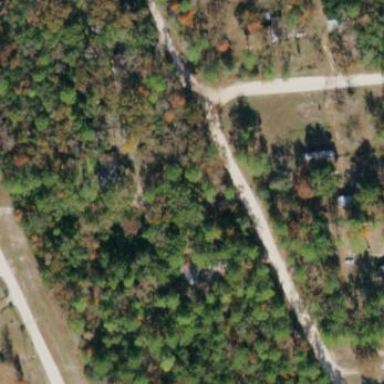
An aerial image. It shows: Mixed leaf woodland.